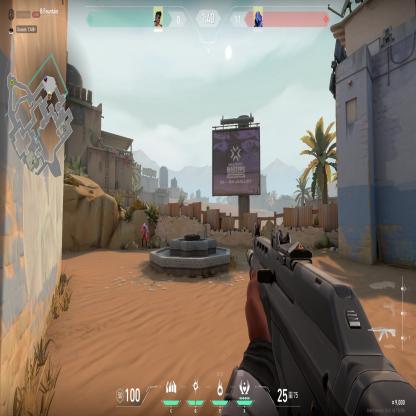
Label: enemy